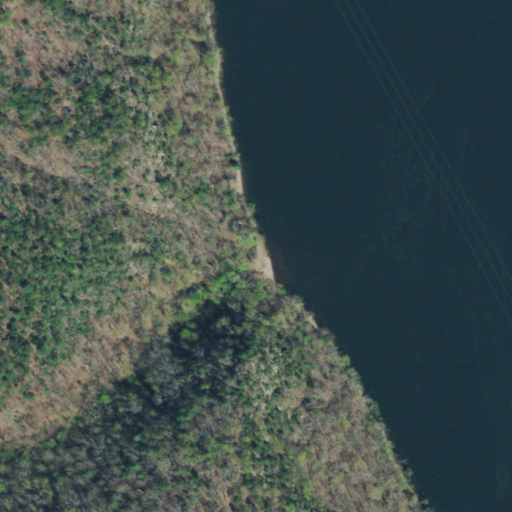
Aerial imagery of valley in Tennessee named Lawson Hollow containing open water, deciduous forest, mixed forest, and evergreen forest